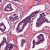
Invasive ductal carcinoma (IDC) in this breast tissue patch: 1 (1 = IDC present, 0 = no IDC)